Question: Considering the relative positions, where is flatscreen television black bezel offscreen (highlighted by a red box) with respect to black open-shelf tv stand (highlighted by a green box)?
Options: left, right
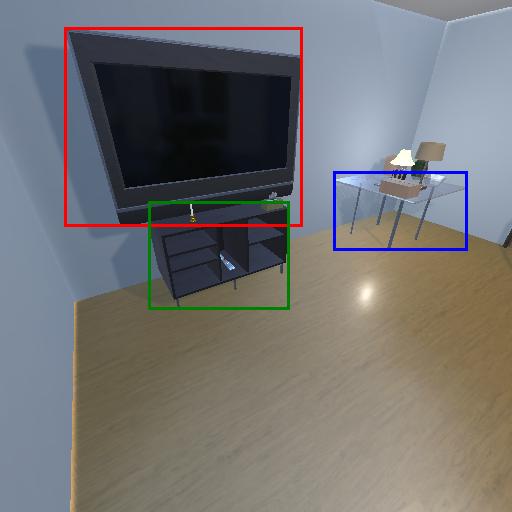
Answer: left